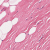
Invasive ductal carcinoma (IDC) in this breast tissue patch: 0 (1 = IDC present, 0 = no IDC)